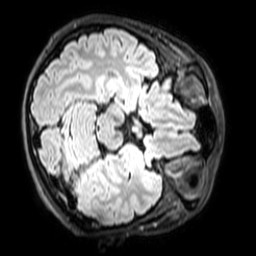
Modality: T1w
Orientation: axial
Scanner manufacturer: philips
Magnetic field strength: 3 T
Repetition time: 4.8 s
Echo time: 0.2586 s